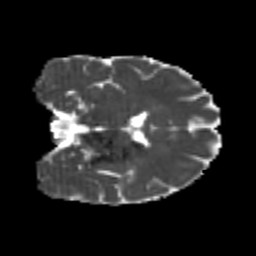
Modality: MD
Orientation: coronal
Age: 23
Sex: female
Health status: healthy
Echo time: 0.074 s